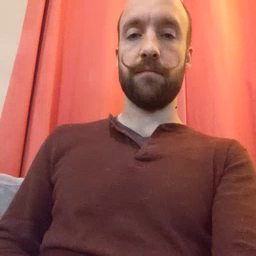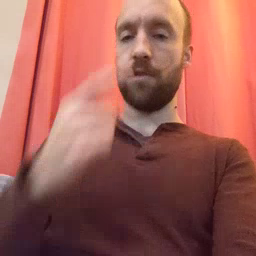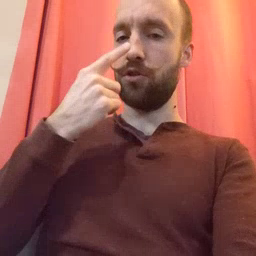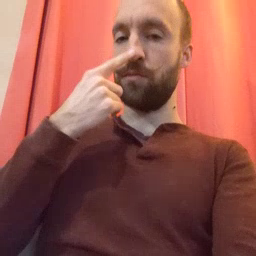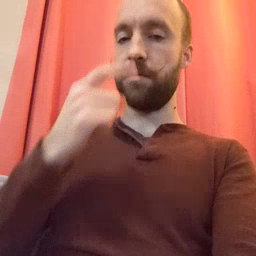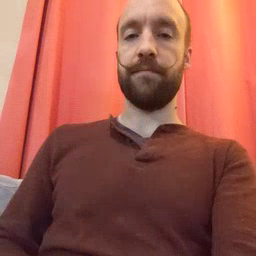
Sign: nose